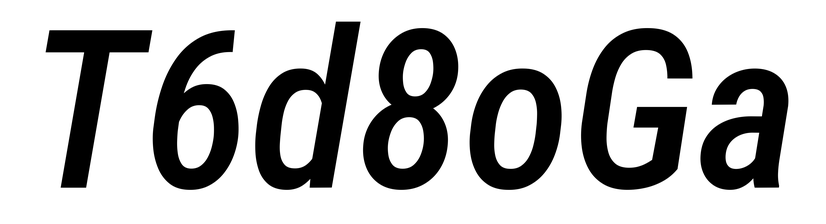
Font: Roboto-Italic_Condensed_Medium_Italic